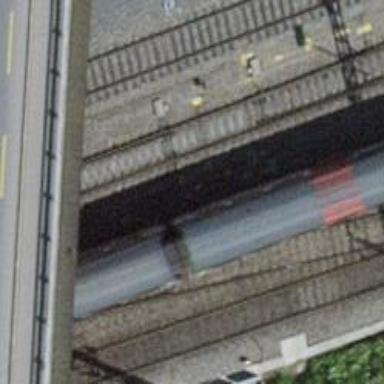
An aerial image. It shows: Railway switch.